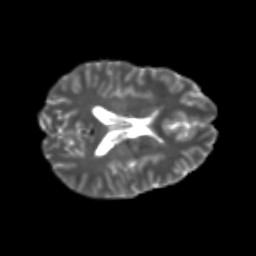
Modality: T2w
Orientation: axial
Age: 22
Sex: male
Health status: healthy
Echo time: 0.074 s